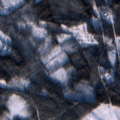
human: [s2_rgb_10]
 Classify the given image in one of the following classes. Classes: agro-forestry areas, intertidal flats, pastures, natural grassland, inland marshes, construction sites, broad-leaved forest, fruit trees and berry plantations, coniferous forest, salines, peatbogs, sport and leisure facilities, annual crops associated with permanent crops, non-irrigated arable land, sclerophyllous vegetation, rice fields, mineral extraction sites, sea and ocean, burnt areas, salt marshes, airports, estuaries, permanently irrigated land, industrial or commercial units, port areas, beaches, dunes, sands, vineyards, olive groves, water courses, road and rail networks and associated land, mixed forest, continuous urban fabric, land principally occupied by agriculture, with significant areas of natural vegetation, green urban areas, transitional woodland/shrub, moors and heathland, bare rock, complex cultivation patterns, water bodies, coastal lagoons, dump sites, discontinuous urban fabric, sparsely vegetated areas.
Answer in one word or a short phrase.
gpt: broad-leaved forest, coniferous forest, mixed forest